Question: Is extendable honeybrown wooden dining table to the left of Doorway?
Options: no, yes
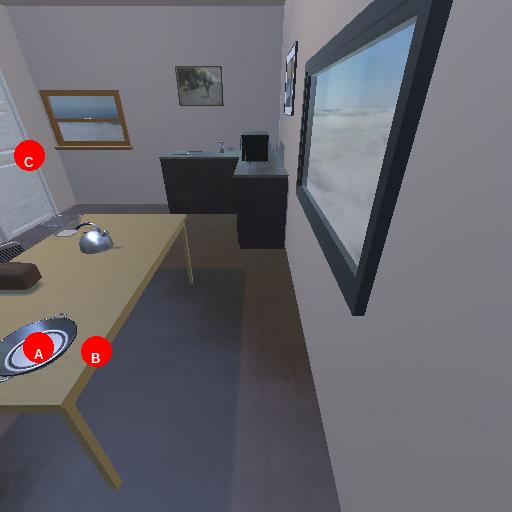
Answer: no